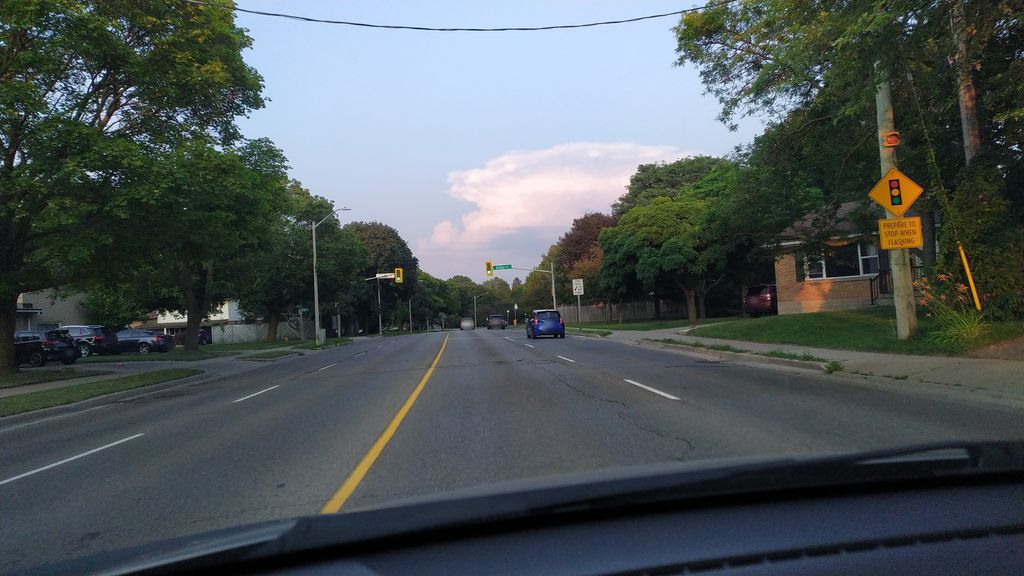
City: kitchener-waterloo